八年级 · 画法几何学
如图, 点 $O$ 在线段 $A B$ 上, $A O=2, O B=1, O C$ 为射线, 且 $\angle B O C=60^{\circ}$, 动点 $P$ 以每秒 2 个单位长度的速度从点 $O$ 出发, 沿射线 $O C$ 做匀速运动, 设运动时间为 $t$ 秒. 当 $\triangle A B P$ 是直角三角形时, $t$的值为

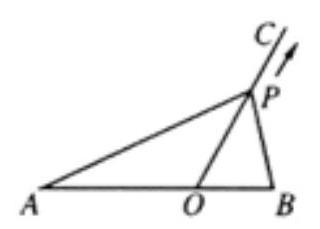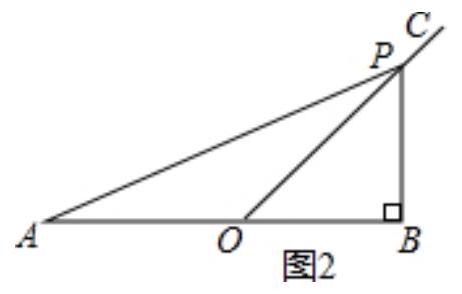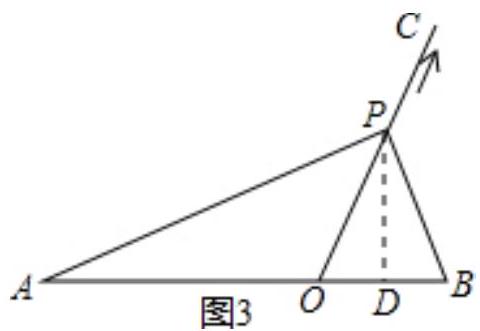
答案: 1 或 $\frac{-1+\sqrt{33}}{8}$.
解析: 此题考查了勾股定理, 利用了分类讨论的思想, 熟练掌握勾股定理是解本题的关键. 根据题意分三种情况考虑: 当 $\angle A=90^{\circ}$; 当 $\angle B=90^{\circ}$; 当 $\angle A P B=90^{\circ}$, 根据 $\triangle A B P$ 为直角三角形, 分别求出 $t$ 的值即可.

解：分三种情况考虑:

(1) 当 $\angle A=90^{\circ}$, 即 $\triangle A B P$ 为直角三角形时,

$\because \angle B O C>\angle A$, 且 $\angle B O C=60^{\circ}$,

$\therefore \angle A \neq 90^{\circ}$, 故此情况不存在;

(2)当 $\angle B=90^{\circ}$, 即 $\triangle A B P$ 为直角三角形时, 如图所示:

$\because \angle B O C=60^{\circ}$,

$\therefore \angle B P O=30^{\circ}$,

$\therefore O P=2 O B=2$,

$\because O P=2 t$,

$\therefore t=1$;

(3)当 $\angle A P B=90^{\circ}$, 即 $\triangle A B P$ 为直角三角形时, 过 $P$ 作 $P D \perp A B$,

$\because \angle B O C=60^{\circ}$

$\therefore \angle O P D=30^{\circ}$,

$\therefore O D=\frac{1}{2} P O=\frac{1}{2} \times 2 t=t, \quad P D=\frac{\sqrt{3}}{2} P O=\sqrt{3} t$,

$\therefore A D=A O+O D=2+t, B D=O B-O D=1-t, \quad$ 即 $A B=3$,

在 Rt $\triangle A B P$ 中, $A P^{2}+B P^{2}=A B^{2}$, 即 $(2+t)^{2}+(\sqrt{3} t)^{2}+(\sqrt{3} t)^{2}+(1-t)^{2}=3^{2}$,

解得: $t=\frac{-1 \pm \sqrt{33}}{8}$ (负值舍去) ,

综上, 当 $t=1$ 或 $t=\frac{-1+\sqrt{33}}{8}$ 时, $\triangle A B P$ 是直角三角形.